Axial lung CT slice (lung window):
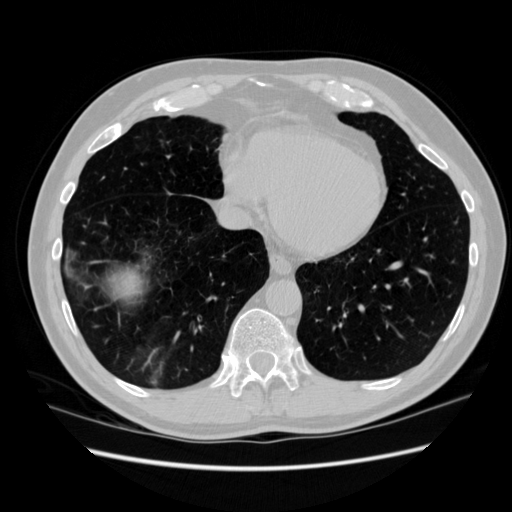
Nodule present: no